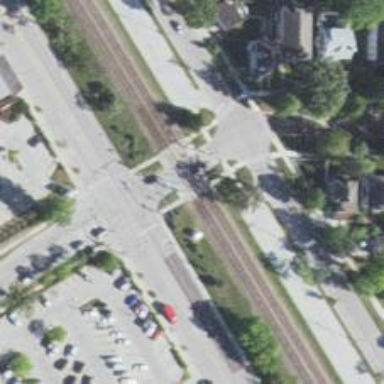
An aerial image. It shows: Crossing for the railway.